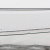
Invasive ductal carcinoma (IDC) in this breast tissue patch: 0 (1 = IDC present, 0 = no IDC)